Field crop: maize
Growth stage: 2
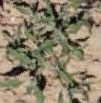
Species: atriplex